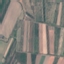
Land use / land cover: PermanentCrop